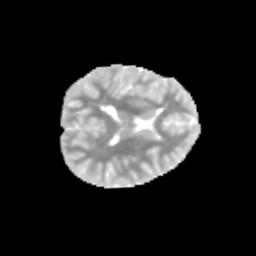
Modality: MD
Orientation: axial
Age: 12
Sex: female
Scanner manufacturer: siemens
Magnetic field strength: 3 T
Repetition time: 3.8 s
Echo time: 0.07 s